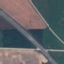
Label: Highway